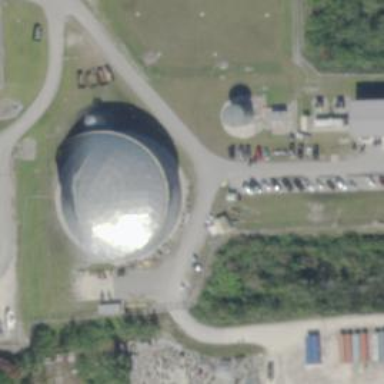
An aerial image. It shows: Storage tank created as man-made structure.